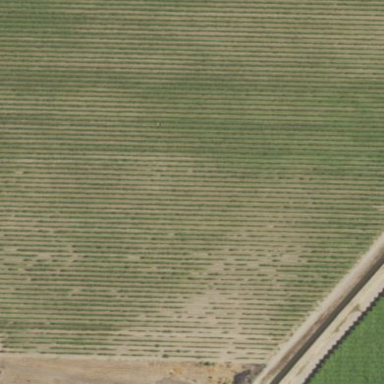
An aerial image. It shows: Beautiful vineyard in the countryside.